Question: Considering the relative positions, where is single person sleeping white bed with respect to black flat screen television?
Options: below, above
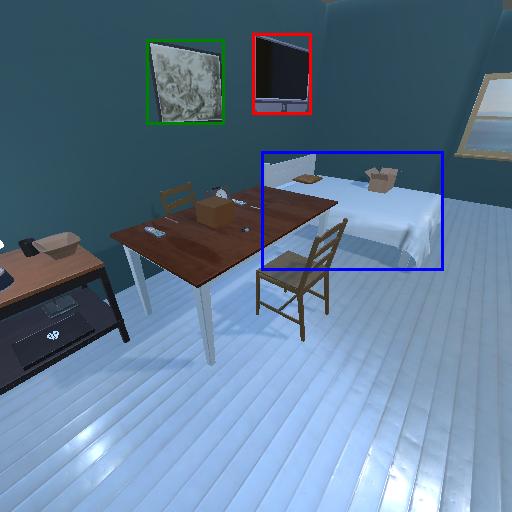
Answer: below